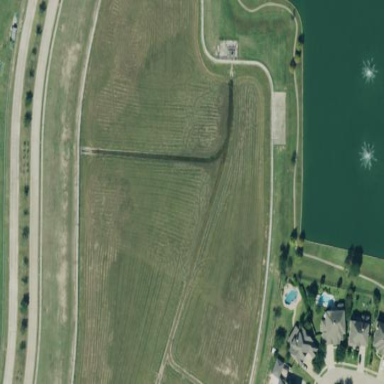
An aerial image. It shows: Retention basin filled with water.